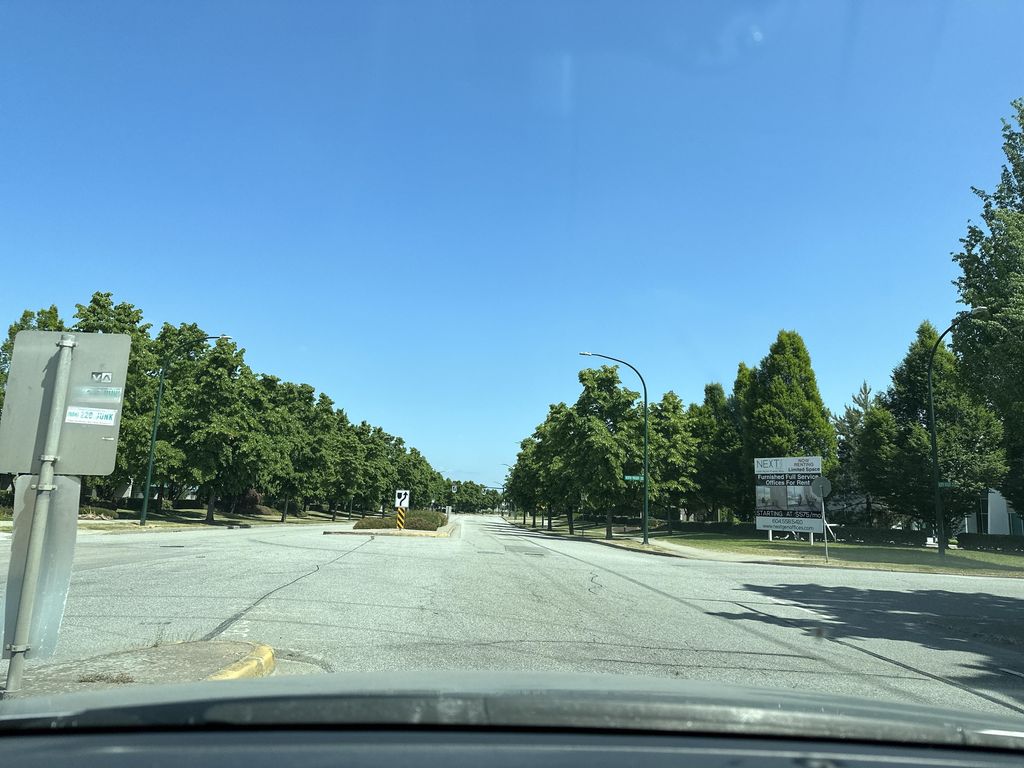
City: vancouver